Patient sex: F
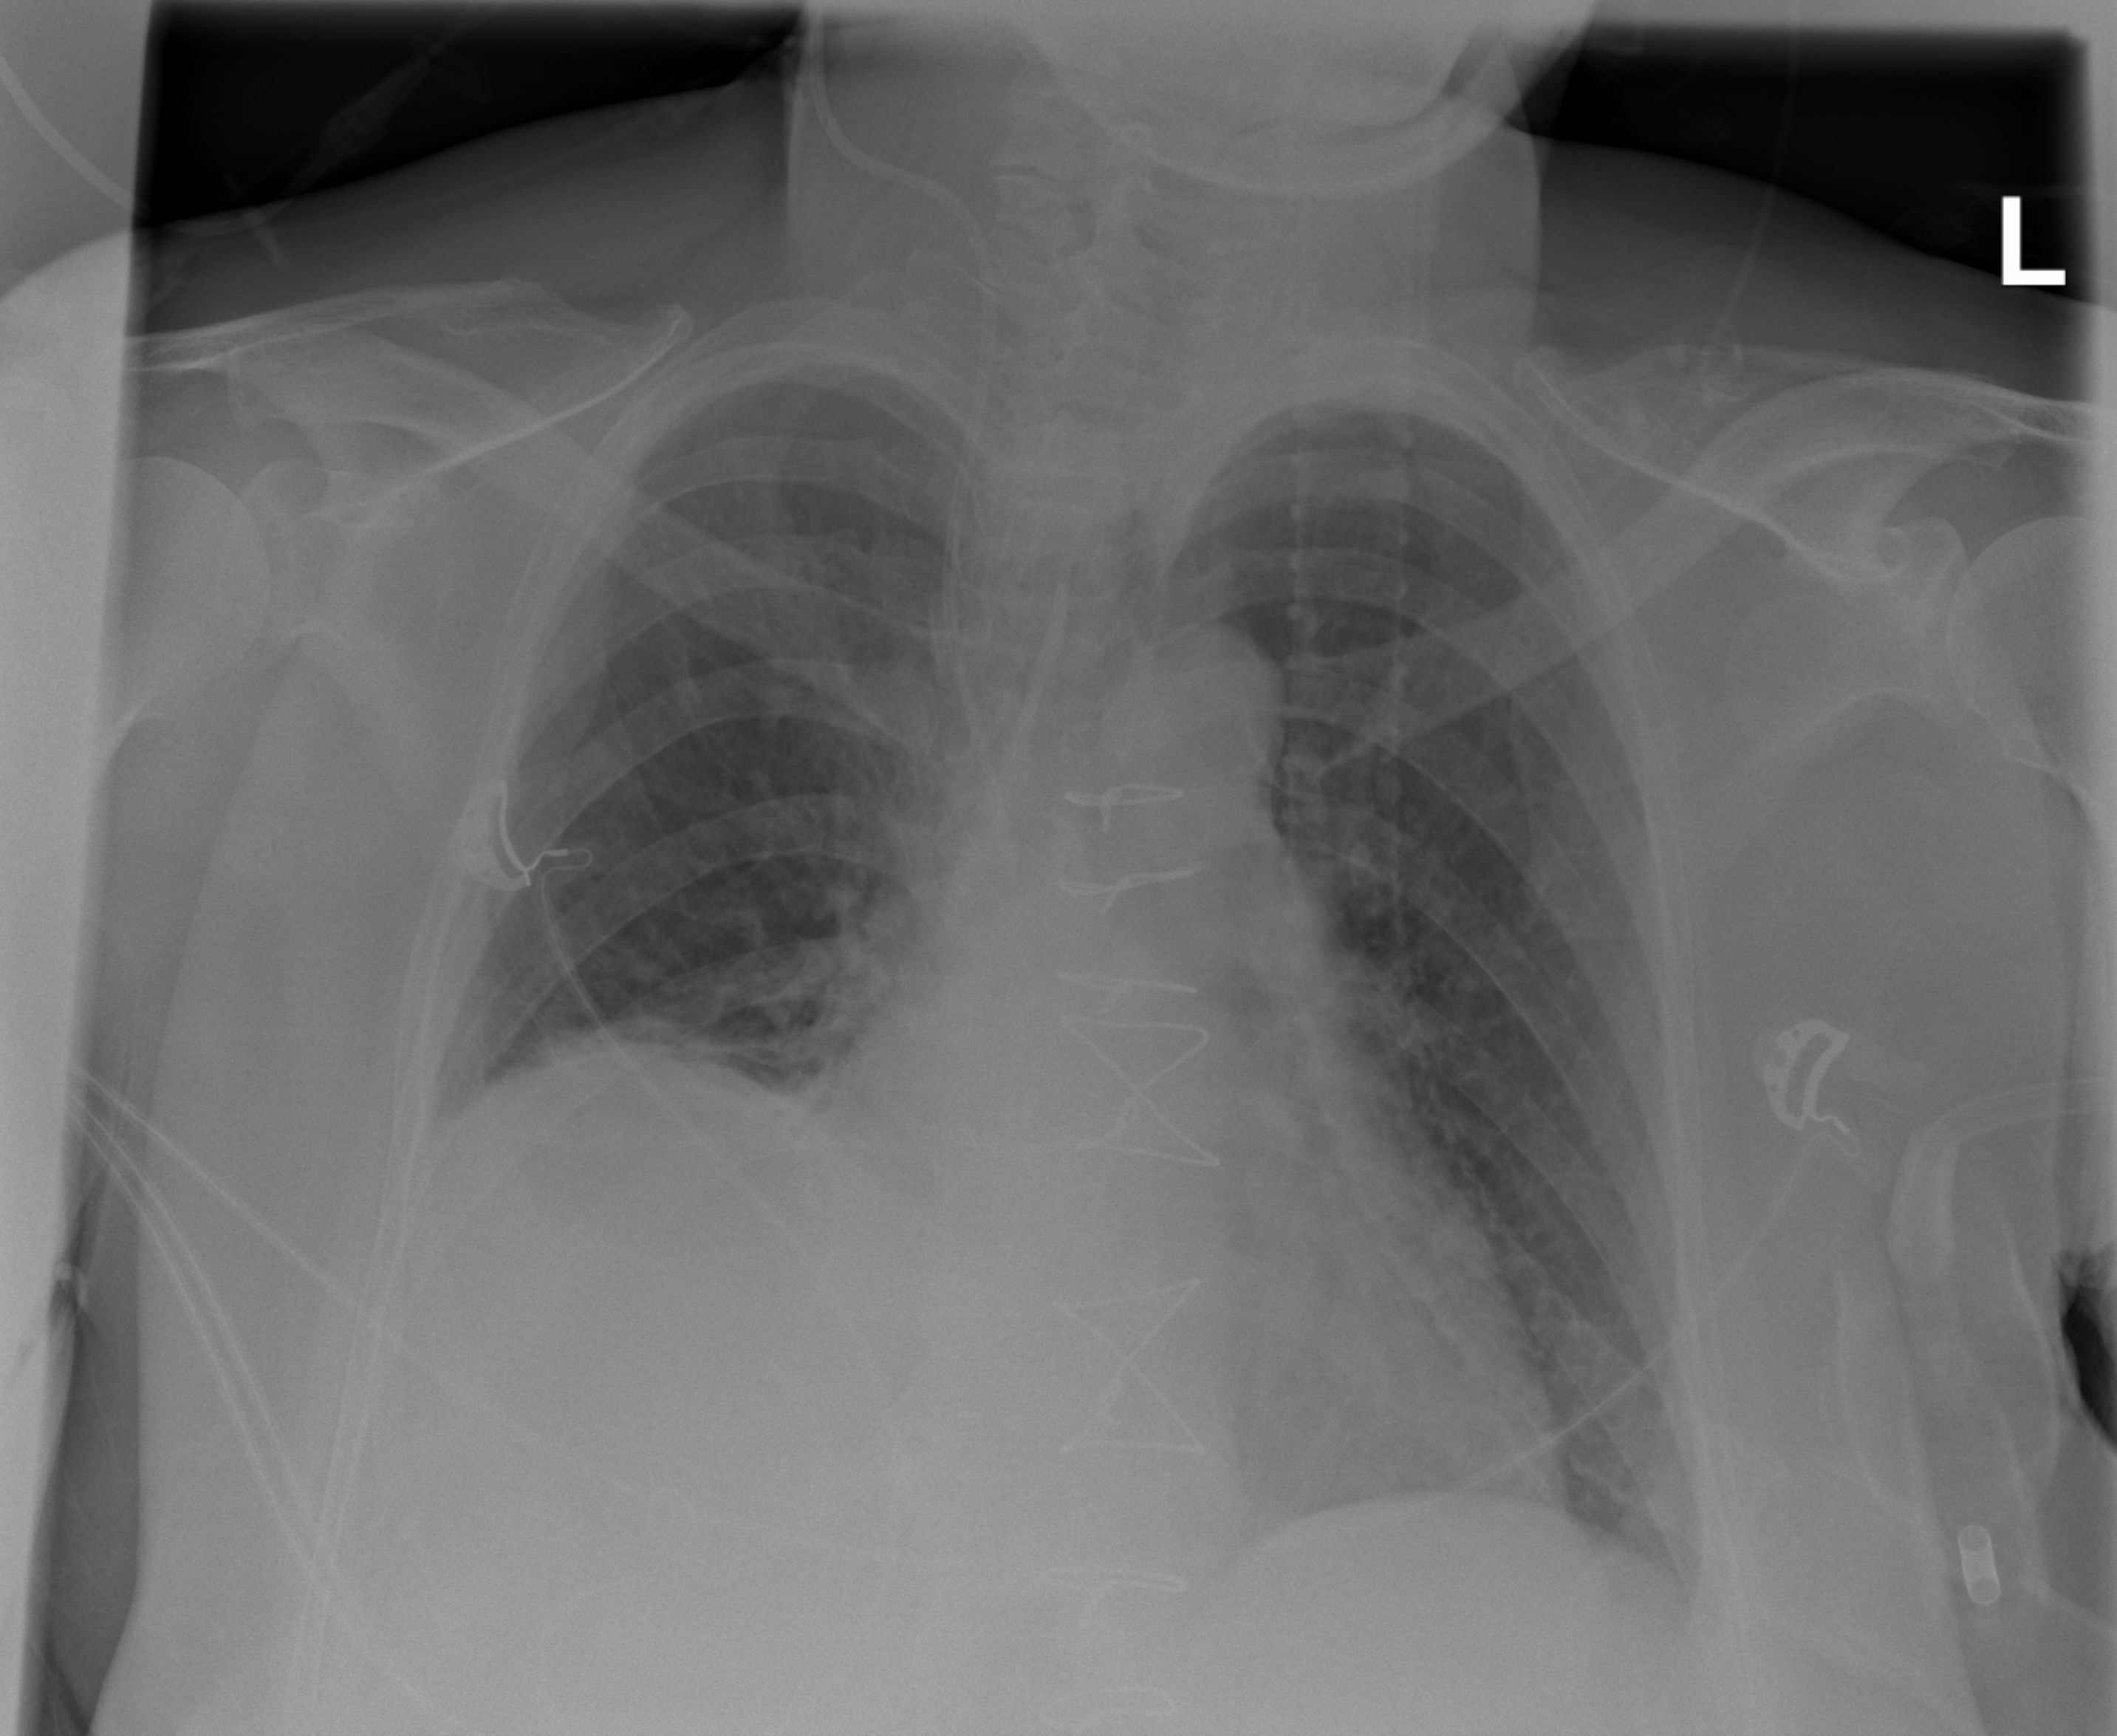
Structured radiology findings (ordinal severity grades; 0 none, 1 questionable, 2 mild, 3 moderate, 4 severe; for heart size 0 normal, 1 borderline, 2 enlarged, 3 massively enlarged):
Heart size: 1
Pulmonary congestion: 0
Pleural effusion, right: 2
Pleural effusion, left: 0
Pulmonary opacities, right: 2
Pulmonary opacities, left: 0
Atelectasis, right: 2
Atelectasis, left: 0